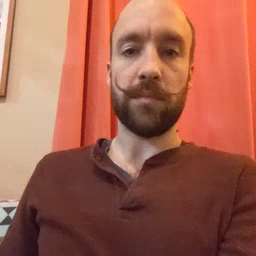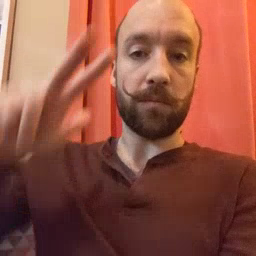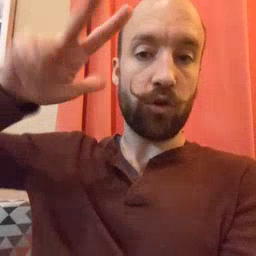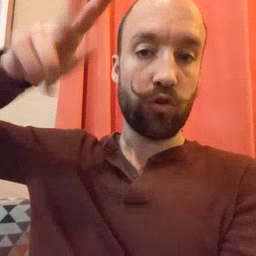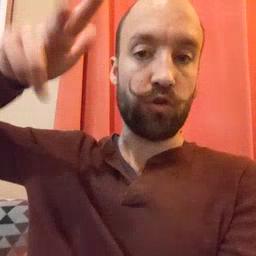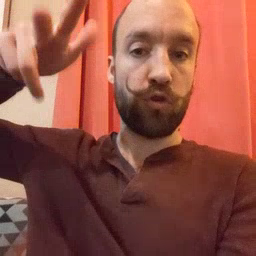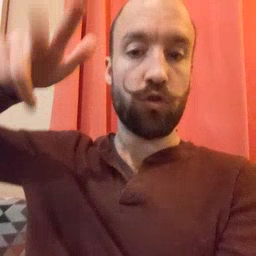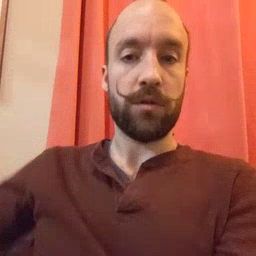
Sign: helicopter